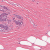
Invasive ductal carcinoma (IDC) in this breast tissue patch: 0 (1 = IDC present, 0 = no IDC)